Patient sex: F
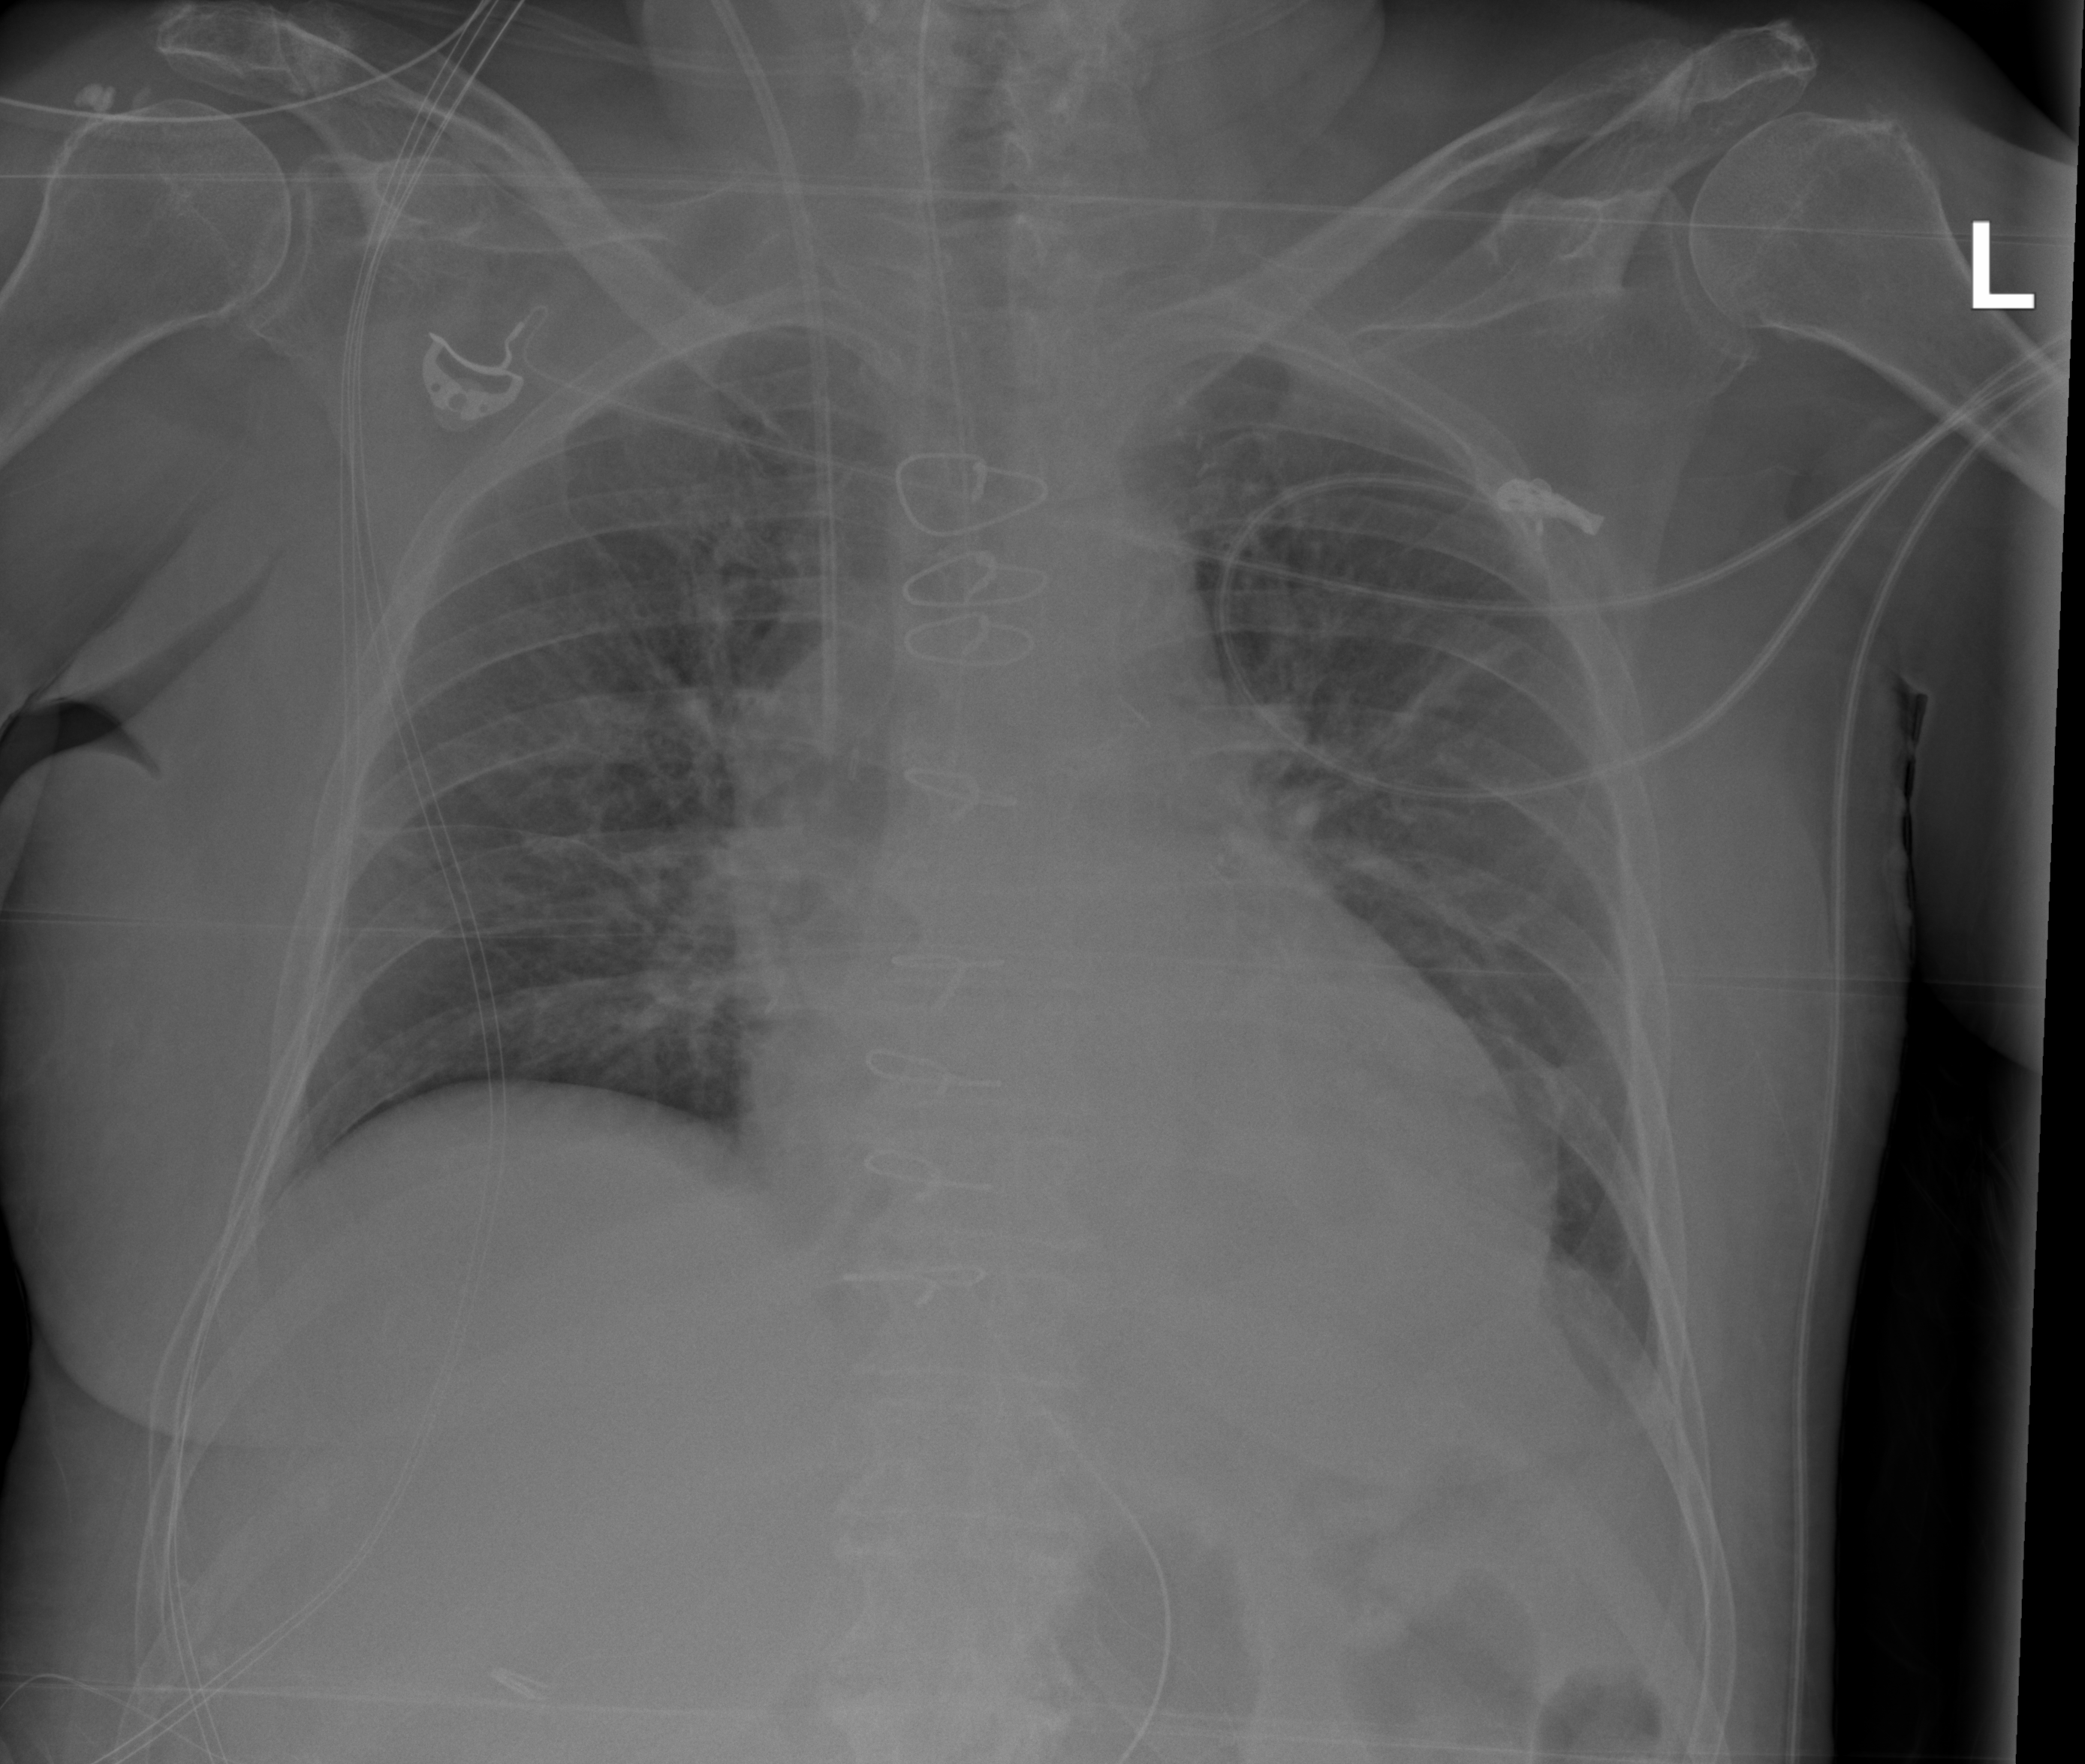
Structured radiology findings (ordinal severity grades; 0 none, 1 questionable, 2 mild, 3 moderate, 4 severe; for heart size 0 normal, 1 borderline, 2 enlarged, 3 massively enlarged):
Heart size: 1
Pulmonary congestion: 2
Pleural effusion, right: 0
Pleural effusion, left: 2
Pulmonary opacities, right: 0
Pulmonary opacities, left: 0
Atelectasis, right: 0
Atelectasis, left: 2